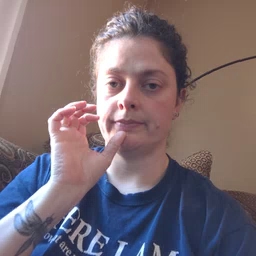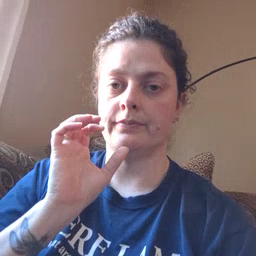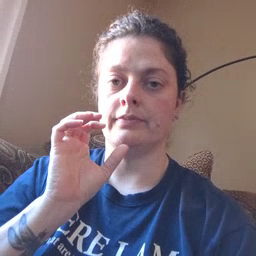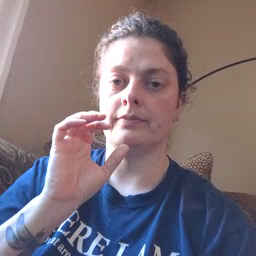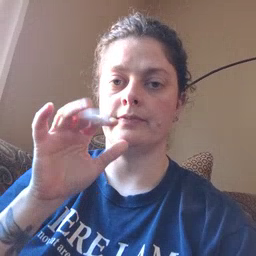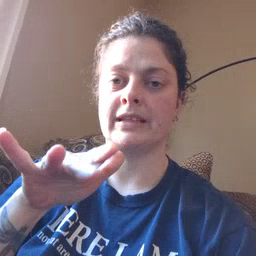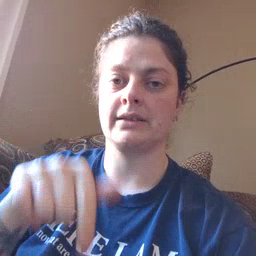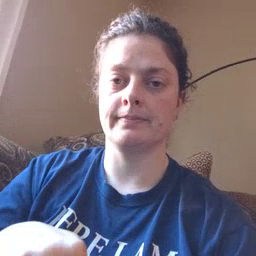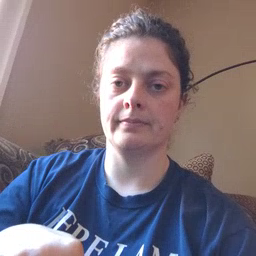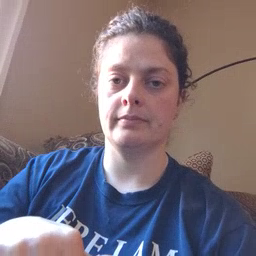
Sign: feet